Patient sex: F
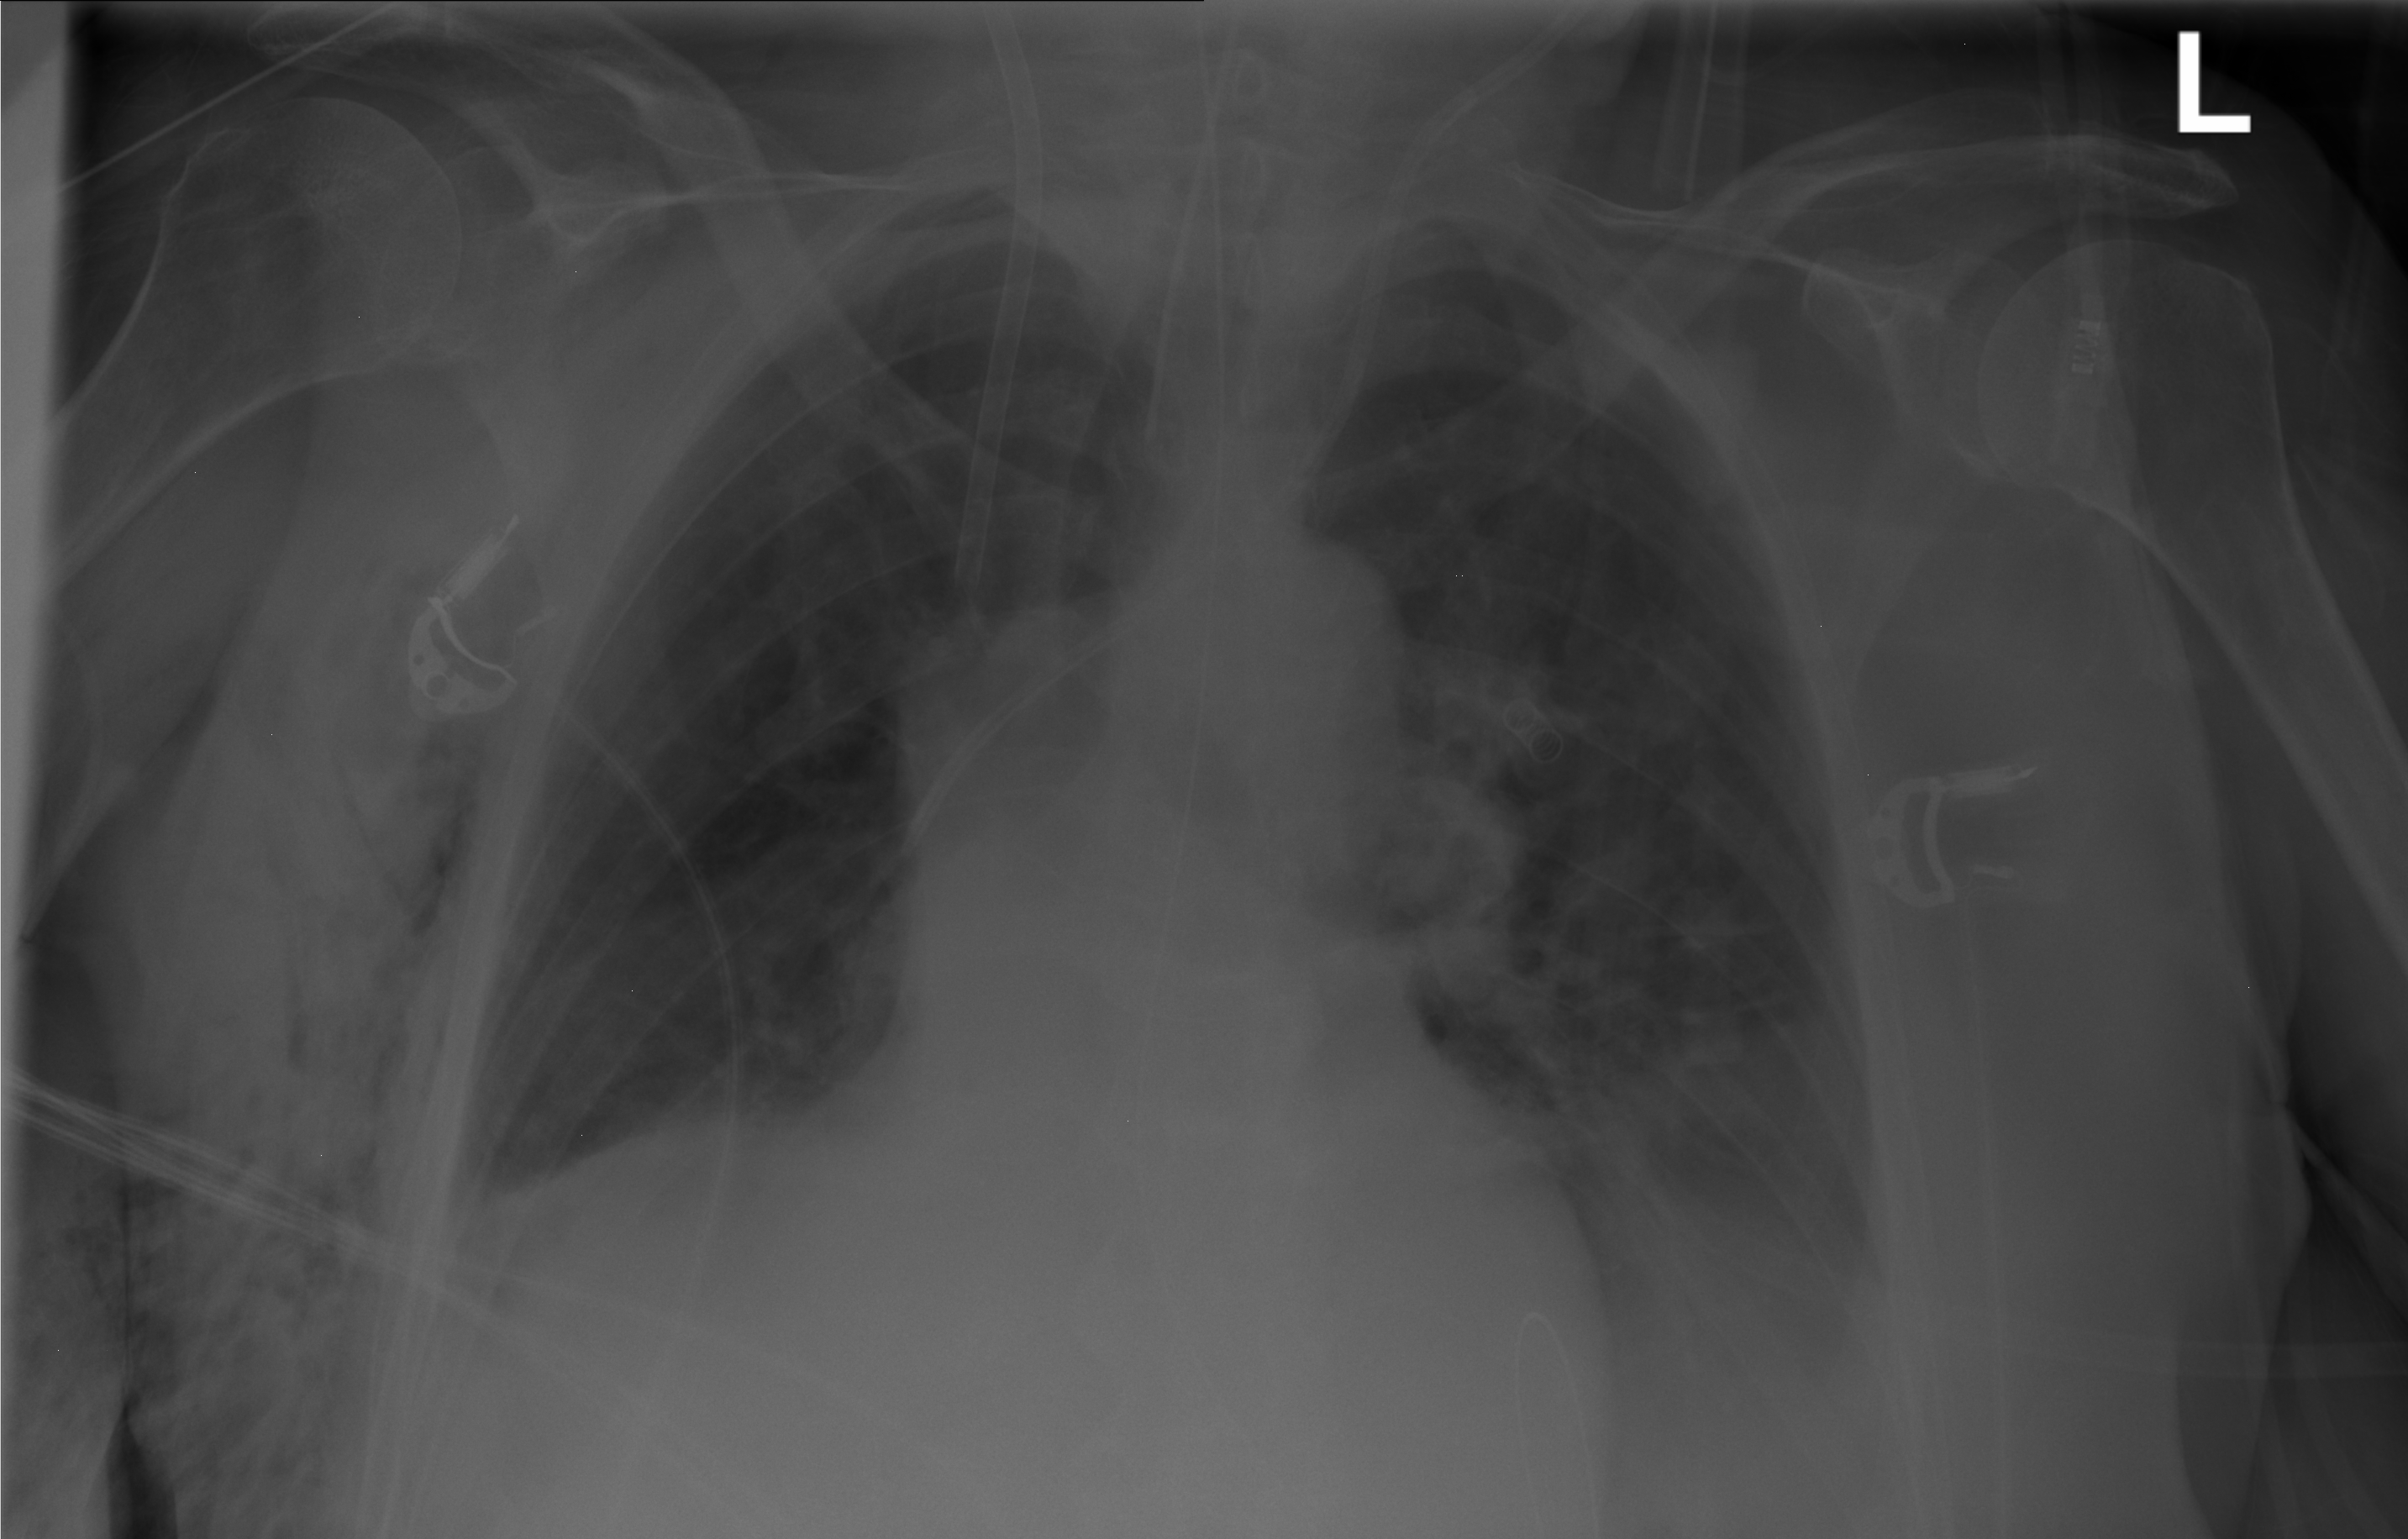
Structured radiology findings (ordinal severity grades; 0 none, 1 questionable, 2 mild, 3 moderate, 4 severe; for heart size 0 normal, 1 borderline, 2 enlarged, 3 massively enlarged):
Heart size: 2
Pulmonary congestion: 1
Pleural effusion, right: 1
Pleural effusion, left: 2
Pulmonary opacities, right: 0
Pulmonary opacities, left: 0
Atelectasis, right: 2
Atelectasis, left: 2